Question: I have the code to create a table:
'''
DROP TABLE IF EXISTS 'database'.'creatures_kinds' ;
CREATE TABLE IF NOT EXISTS 'database'.'creatures_kinds' (
'id' INT UNSIGNED NOT NULL AUTO_INCREMENT,
'parent_id' INT UNSIGNED NULL,
'name_en' VARCHAR(255) NOT NULL,
PRIMARY KEY ('id', 'parent_id'),
INDEX 'parent_id' ('parent_id' ASC),
CONSTRAINT 'parent'
FOREIGN KEY ('parent_id')
REFERENCES 'database'.'creatures_kinds' ('id')
ON DELETE RESTRICT
ON UPDATE CASCADE)
ENGINE = InnoDB;
'''
What surprise me is that the newly created table looks like this:

Why the 'parent_id' is set to 'NOT NULL' when I wrote 'NULL' in the 'CREATE TABLE'?
Does it has something to do with the 'PRIMARY KEY' or 'FOREIGN KEY'?
I guess that 'parent_id' is an identifiable relation (it points to more general creature kind, e.g. from 'pigeon' to 'bird', and it's 'NULL' for top-level creature kinds).
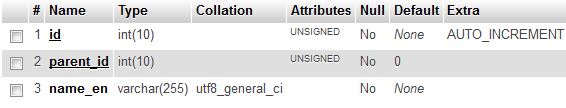
Answer: > A 'PRIMARY KEY' is a unique index where all key columns must be defined as 'NOT NULL'. If they are not explicitly declared as 'NOT NULL', MySQL declares them so implicitly (and silently). <URL>